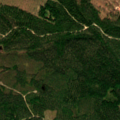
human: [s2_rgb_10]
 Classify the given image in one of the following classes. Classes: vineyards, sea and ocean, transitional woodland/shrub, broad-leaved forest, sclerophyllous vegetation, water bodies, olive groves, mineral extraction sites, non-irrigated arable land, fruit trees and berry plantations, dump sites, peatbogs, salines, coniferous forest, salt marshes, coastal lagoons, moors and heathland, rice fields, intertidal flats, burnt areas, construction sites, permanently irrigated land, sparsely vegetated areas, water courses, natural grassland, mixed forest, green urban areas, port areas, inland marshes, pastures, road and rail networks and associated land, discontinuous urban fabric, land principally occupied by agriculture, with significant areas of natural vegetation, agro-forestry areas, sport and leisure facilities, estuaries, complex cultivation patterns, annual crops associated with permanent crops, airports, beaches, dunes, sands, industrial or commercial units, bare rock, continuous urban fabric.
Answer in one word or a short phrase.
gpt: coniferous forest, mixed forest